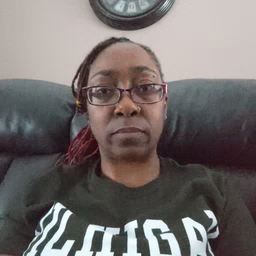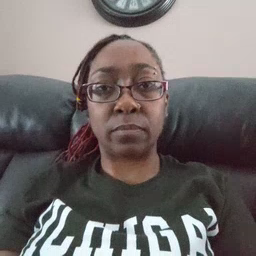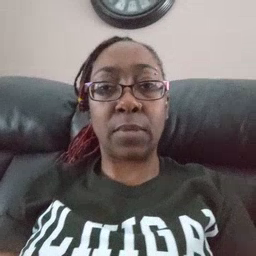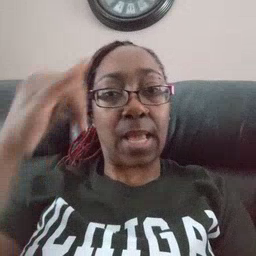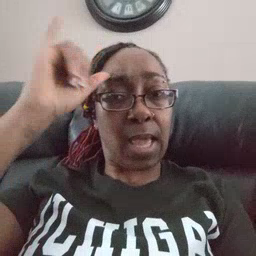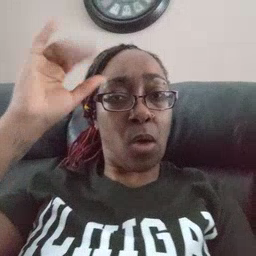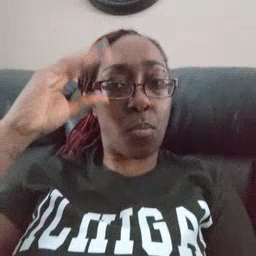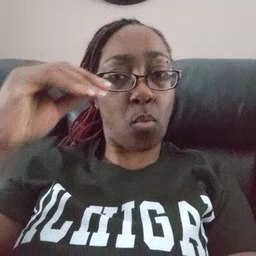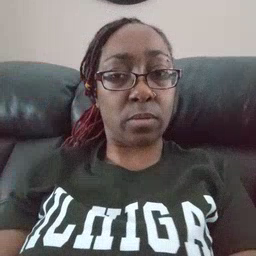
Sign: cowboy